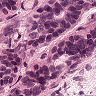
Metastatic tissue present: yes